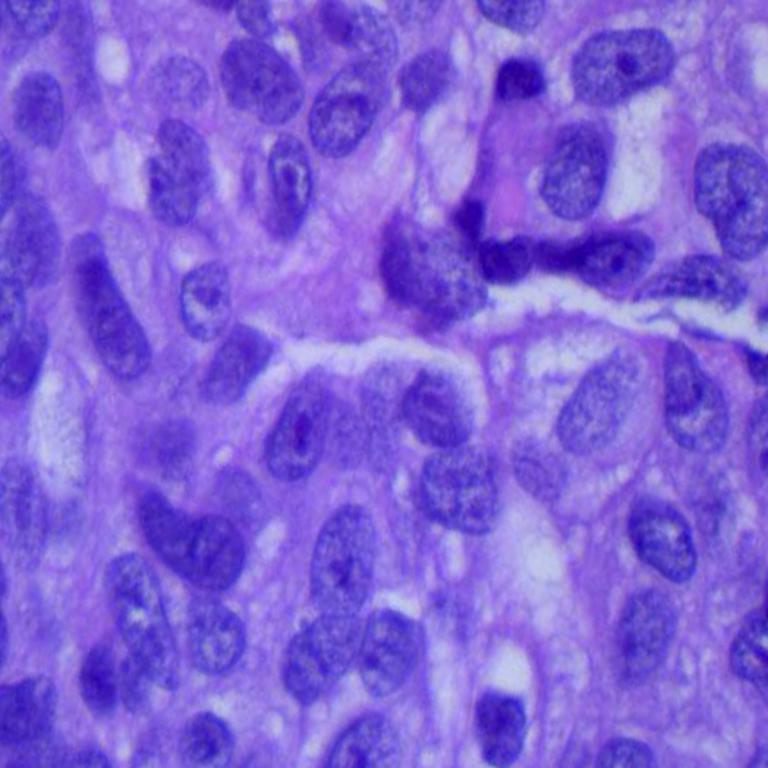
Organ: lung
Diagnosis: squamous carcinomas